Field crop: tomato
Growth stage: 2
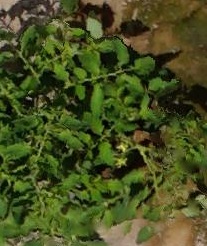
Species: tomato